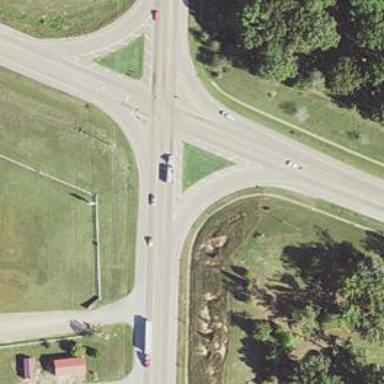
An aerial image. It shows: Trunk link highway.